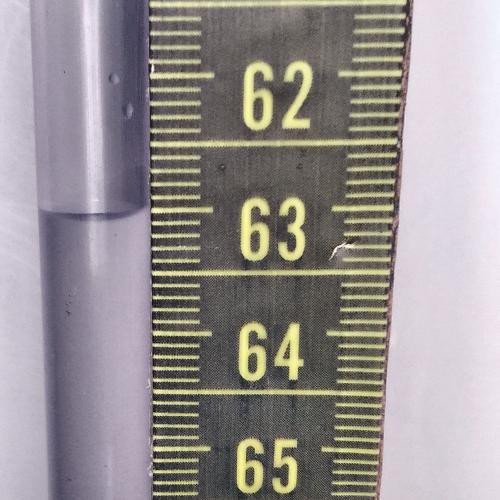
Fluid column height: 63.0 cm